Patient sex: M
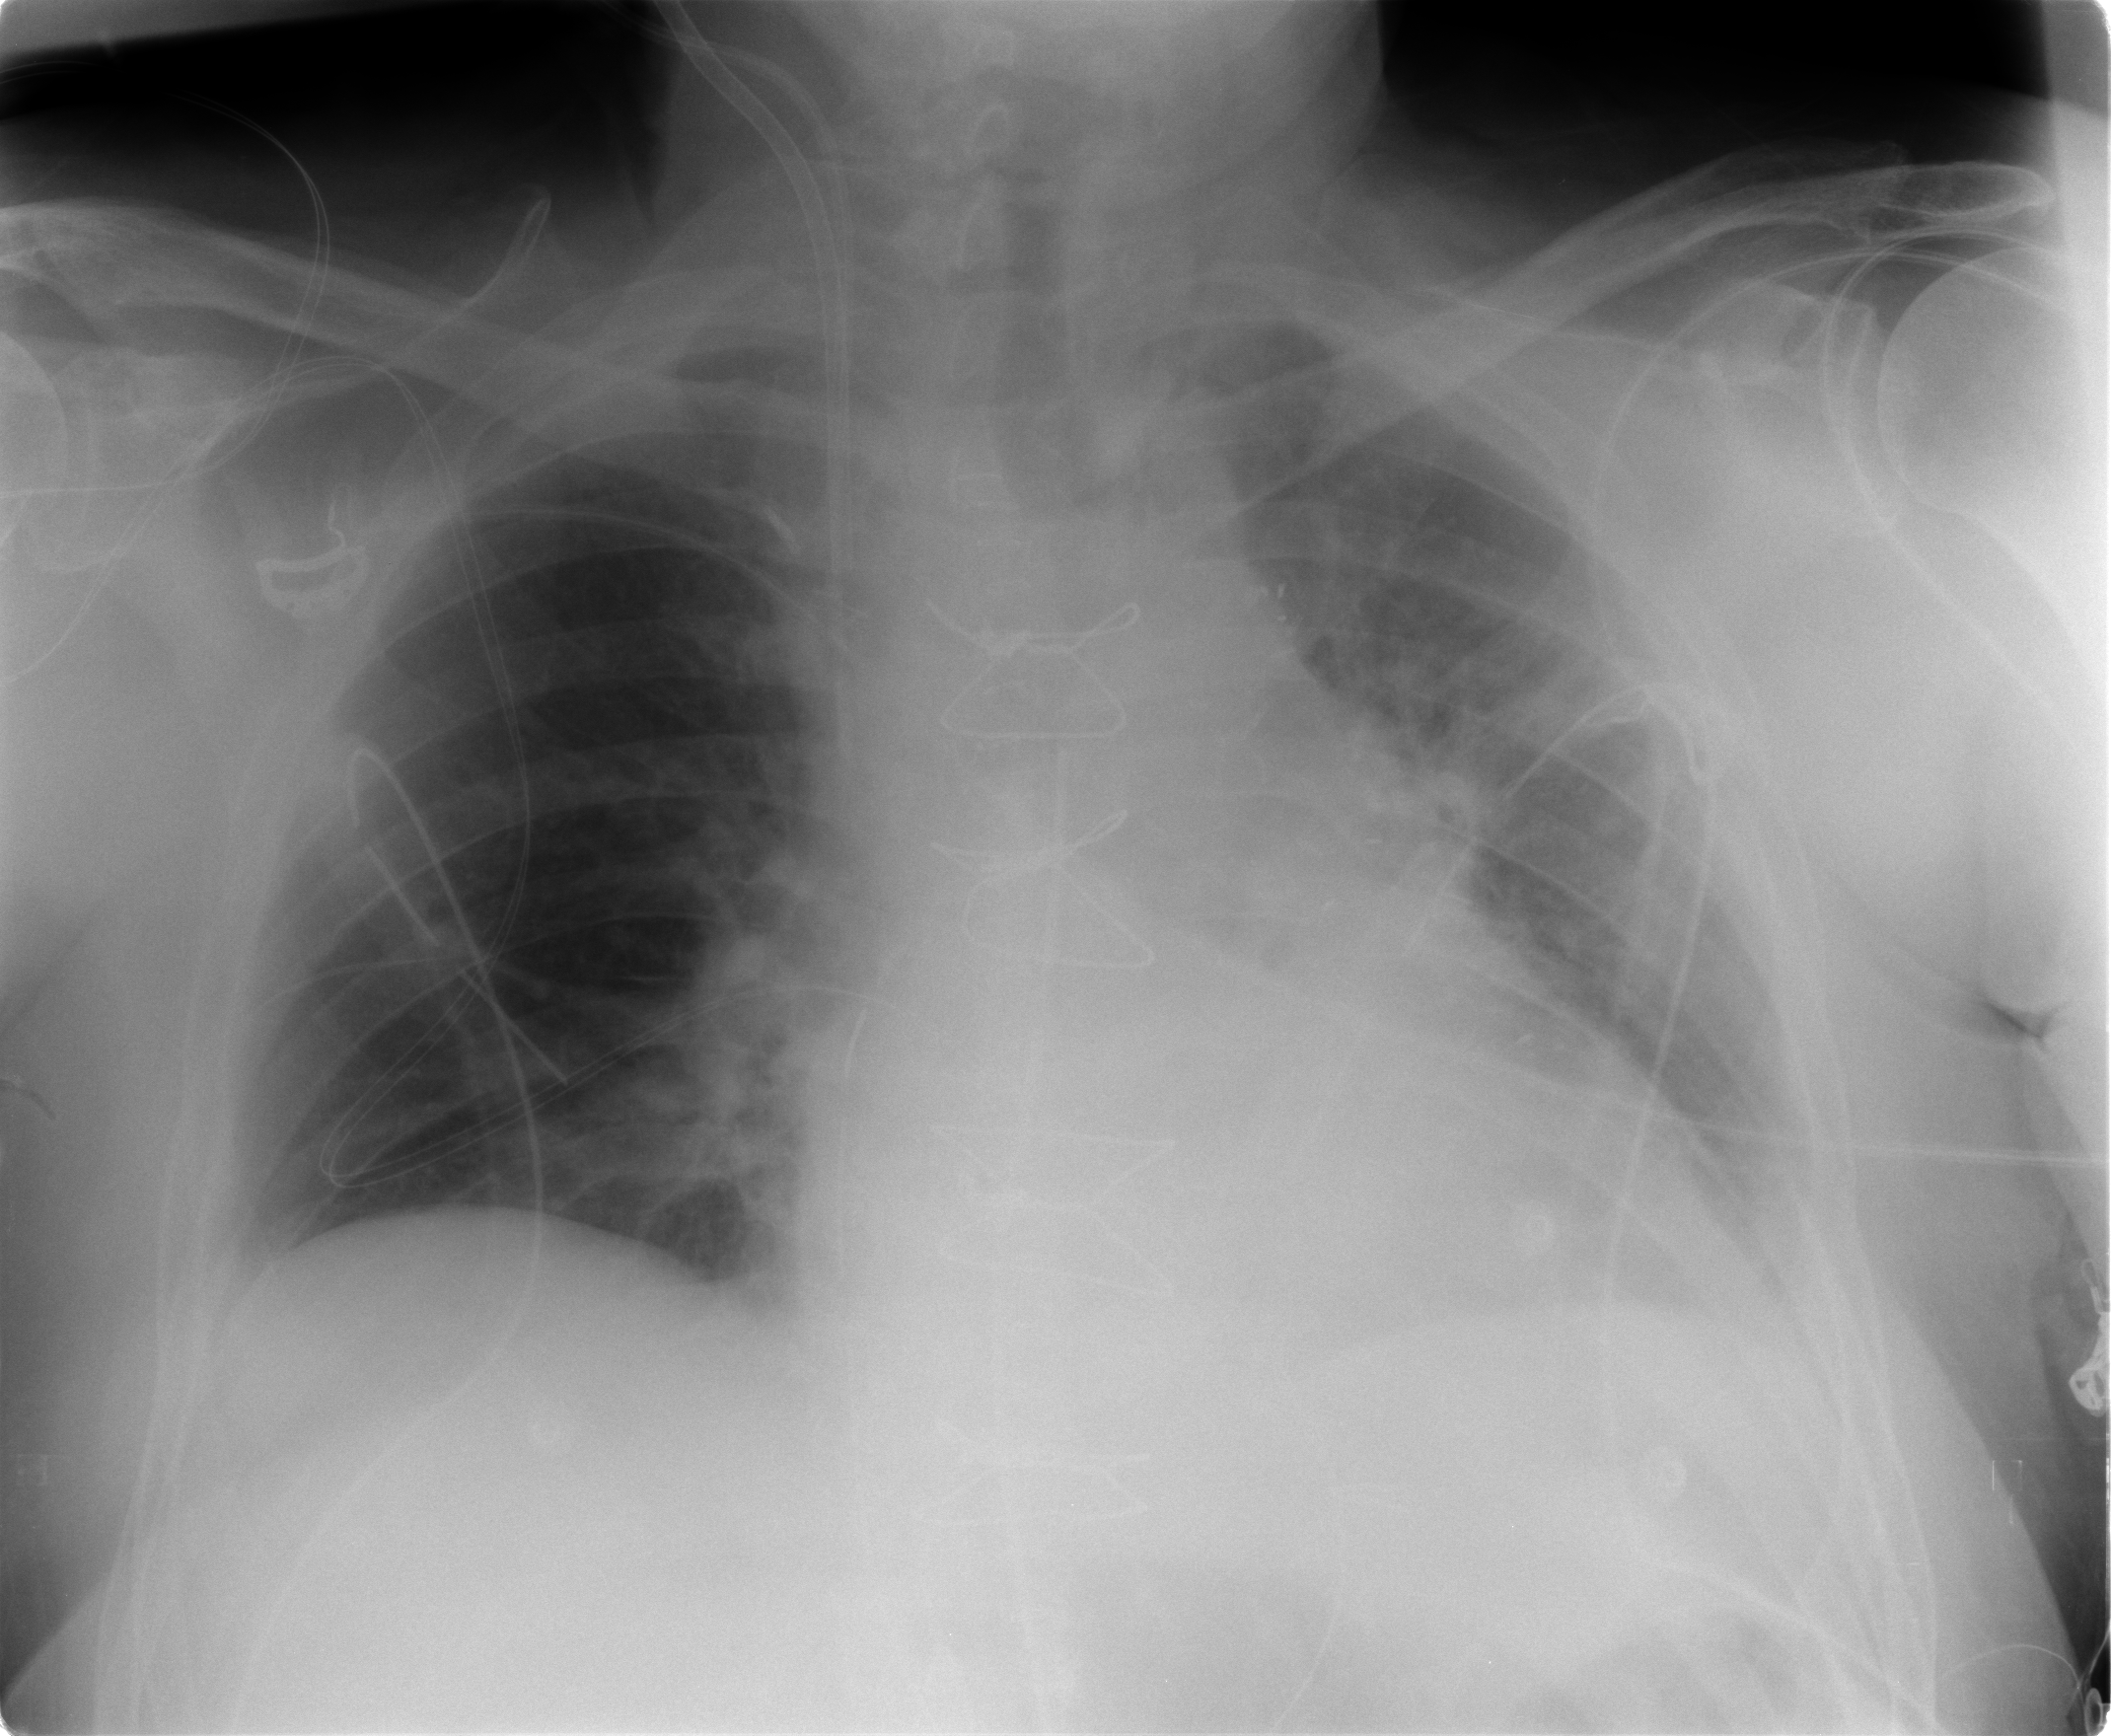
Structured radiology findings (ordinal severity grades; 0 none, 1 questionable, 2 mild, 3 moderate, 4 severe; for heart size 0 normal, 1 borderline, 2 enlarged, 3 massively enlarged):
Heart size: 2
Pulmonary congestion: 2
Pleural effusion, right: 1
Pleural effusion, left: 3
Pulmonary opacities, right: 0
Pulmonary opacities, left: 0
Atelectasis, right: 2
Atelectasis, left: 2